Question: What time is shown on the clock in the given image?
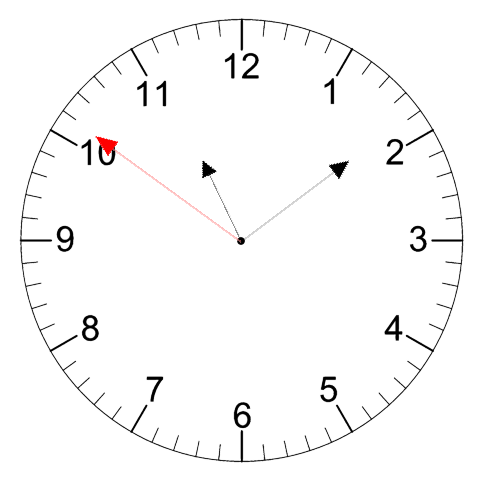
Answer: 11:08:51